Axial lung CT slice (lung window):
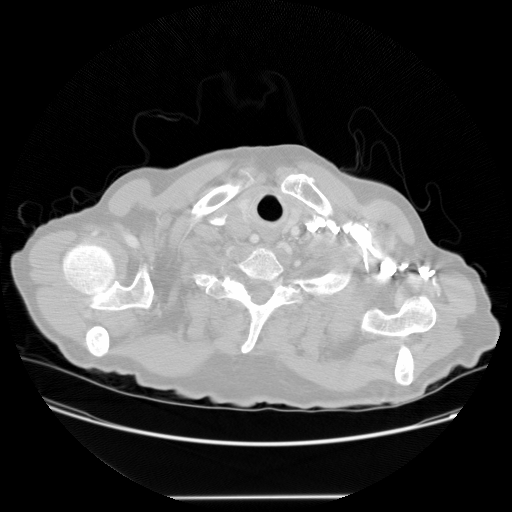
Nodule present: no